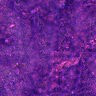
Metastatic tissue present: no